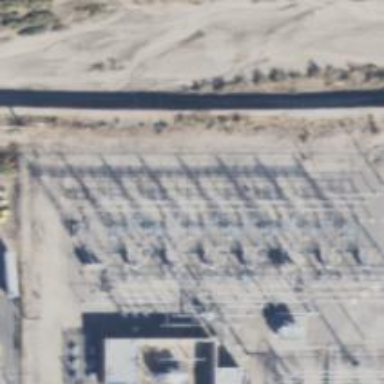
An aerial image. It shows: Switch used for power control.